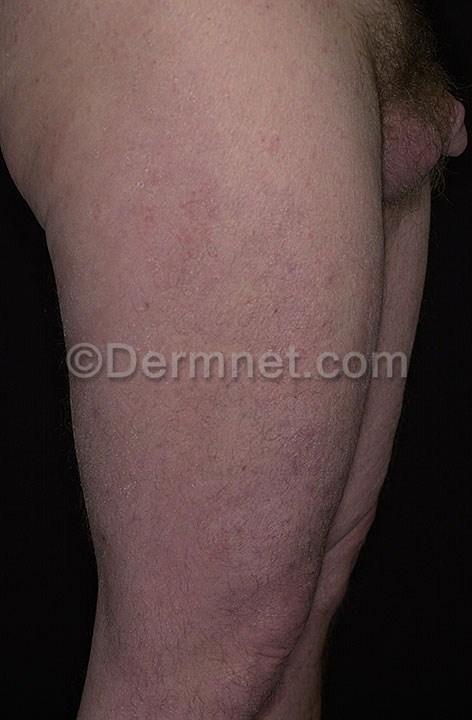
Disease: Tinea Ringworm Candidiasis and other Fungal Infections